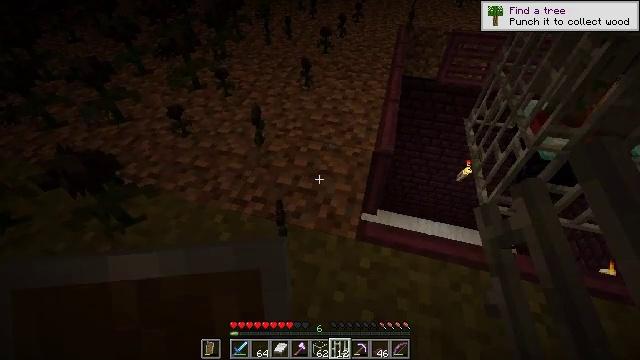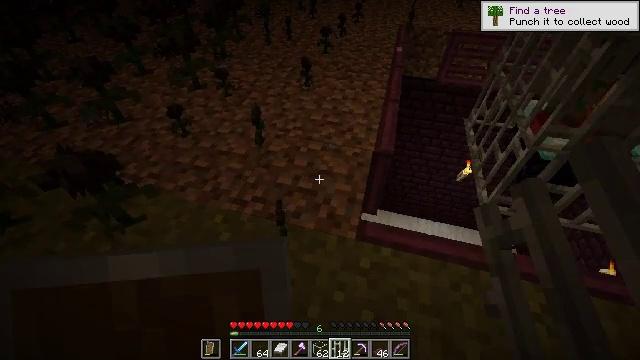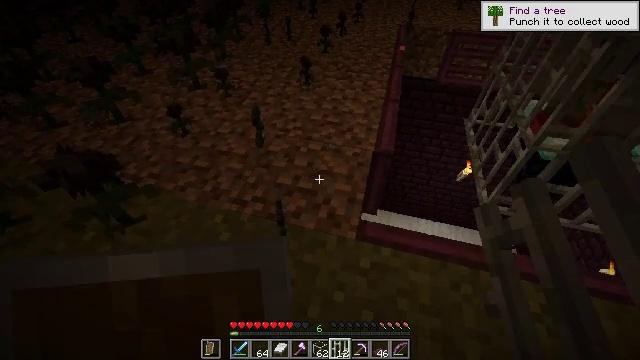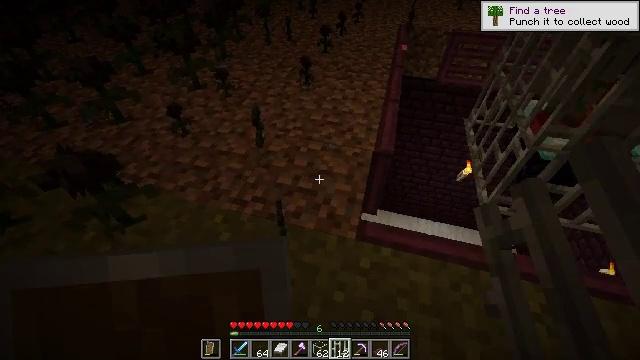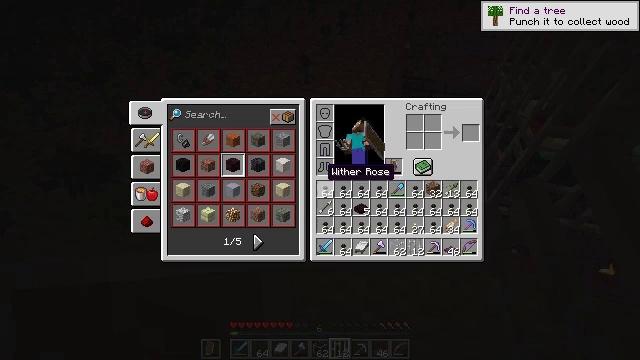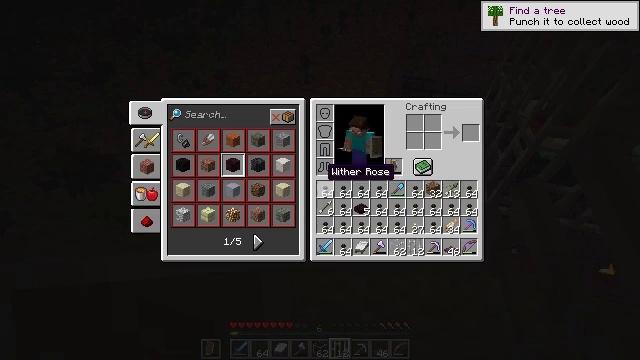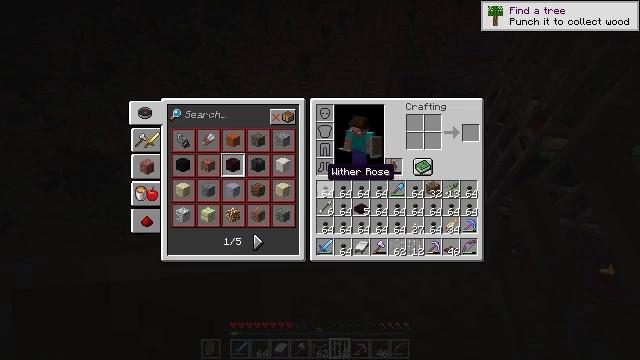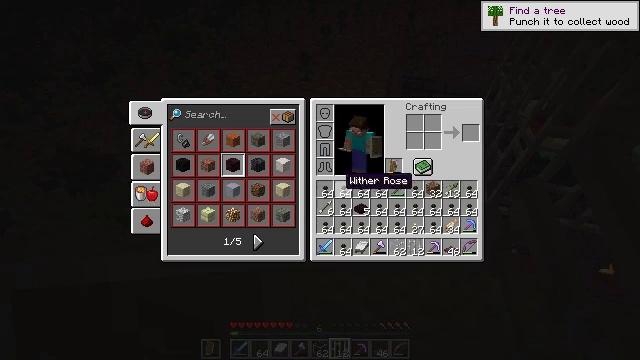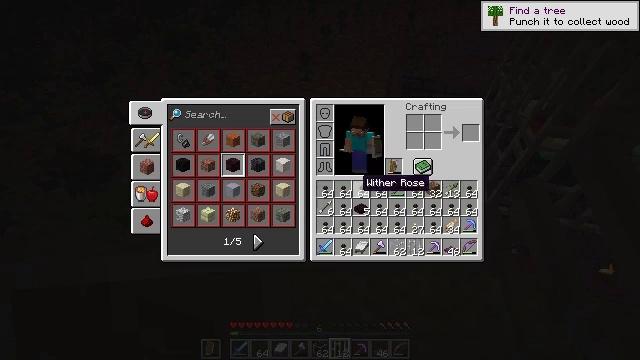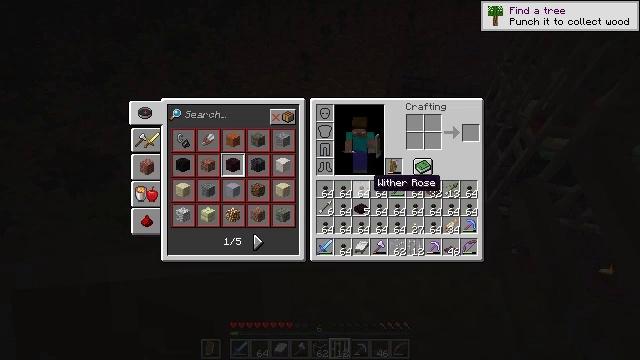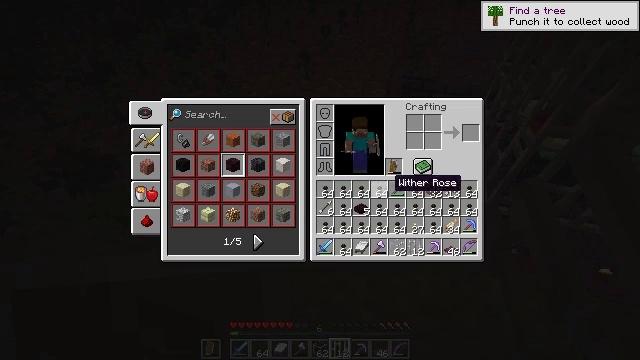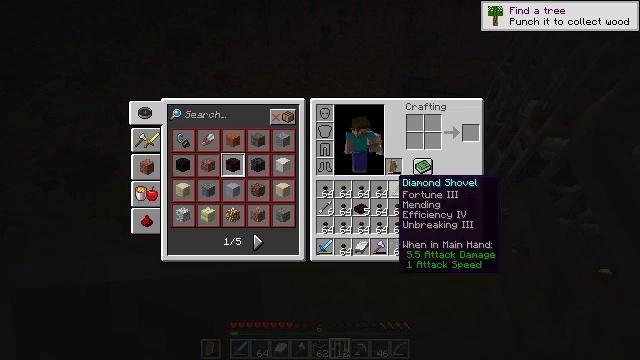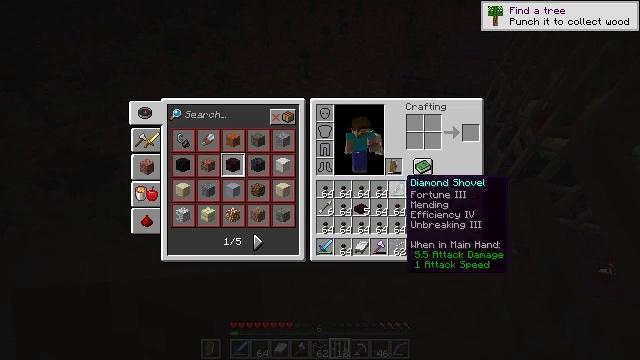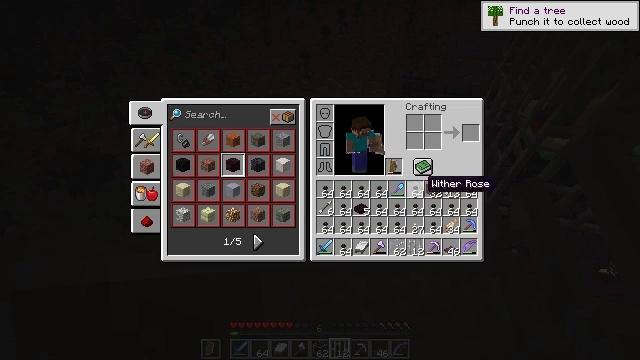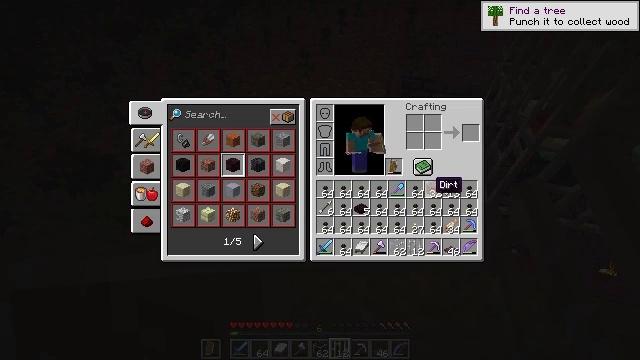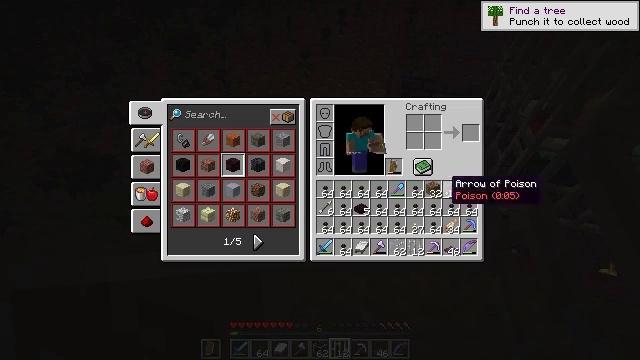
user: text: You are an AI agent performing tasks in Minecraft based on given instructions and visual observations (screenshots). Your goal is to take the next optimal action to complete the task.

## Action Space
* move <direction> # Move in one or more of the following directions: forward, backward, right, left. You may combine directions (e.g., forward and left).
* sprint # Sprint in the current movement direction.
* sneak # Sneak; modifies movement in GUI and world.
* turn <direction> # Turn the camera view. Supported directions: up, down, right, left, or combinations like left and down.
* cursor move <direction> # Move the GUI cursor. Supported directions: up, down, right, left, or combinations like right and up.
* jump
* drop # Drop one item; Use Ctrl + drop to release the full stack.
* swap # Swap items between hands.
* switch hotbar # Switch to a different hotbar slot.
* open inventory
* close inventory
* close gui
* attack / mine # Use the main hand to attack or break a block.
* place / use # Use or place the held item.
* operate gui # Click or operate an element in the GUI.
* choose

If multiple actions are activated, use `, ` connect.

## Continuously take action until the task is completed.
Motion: motion action
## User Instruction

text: drop wither rose
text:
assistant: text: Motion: no_op
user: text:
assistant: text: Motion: no_op
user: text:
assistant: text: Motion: no_op
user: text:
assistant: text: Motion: open inventory
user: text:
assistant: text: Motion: open inventory
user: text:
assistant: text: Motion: open inventory
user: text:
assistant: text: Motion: cursor move right and down
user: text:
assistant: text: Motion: cursor move right
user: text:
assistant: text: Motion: cursor move right
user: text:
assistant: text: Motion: cursor move right
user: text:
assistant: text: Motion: no_op
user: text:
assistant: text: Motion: cursor move right
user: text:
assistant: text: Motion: cursor move right
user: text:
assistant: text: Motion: cursor move right
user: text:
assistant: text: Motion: cursor move right
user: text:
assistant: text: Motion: cursor move right and up
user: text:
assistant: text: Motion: cursor move right and up
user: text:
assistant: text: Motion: no_op
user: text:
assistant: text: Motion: cursor move down
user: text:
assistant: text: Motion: no_op
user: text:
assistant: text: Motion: no_op
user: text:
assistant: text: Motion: cursor move left
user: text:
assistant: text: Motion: cursor move left and up
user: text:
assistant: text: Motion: no_op
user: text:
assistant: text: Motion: no_op
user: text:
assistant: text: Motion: cursor move left
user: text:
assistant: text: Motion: cursor move left
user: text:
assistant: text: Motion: no_op
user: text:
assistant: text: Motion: no_op
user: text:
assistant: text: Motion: no_op